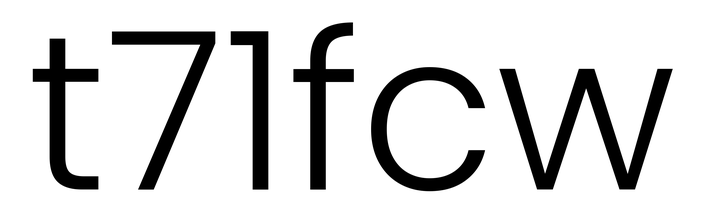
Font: Poppins-Light